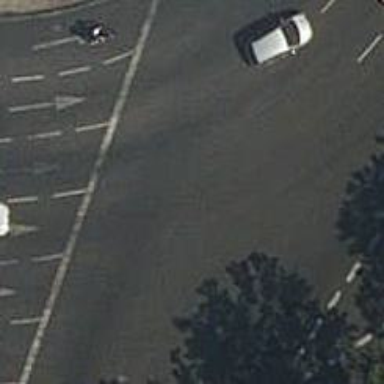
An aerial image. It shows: Primary highway with asphalt surface. It includes shared lane for cyclists.